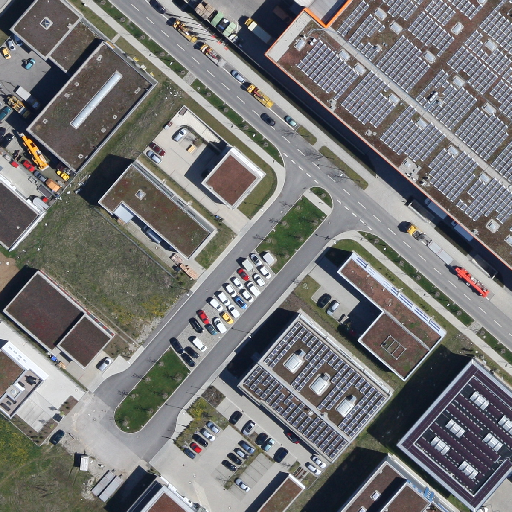
Referring expression: long truck driving on the road